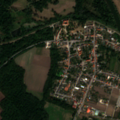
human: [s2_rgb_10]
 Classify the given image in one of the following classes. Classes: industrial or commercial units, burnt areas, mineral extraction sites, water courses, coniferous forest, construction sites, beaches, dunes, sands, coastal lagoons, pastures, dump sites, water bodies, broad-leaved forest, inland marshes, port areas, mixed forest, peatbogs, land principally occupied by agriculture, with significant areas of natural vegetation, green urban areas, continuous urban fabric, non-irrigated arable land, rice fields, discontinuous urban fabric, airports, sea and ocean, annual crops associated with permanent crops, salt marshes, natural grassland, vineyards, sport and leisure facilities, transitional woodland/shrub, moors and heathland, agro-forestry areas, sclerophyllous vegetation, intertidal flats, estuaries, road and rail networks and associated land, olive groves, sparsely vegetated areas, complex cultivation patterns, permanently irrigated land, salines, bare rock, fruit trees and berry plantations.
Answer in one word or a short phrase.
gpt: discontinuous urban fabric, sport and leisure facilities, pastures, land principally occupied by agriculture, with significant areas of natural vegetation, broad-leaved forest, water courses